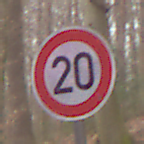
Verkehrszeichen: Geschwindigkeit20
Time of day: Midday
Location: Outdoor (Nature)
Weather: Overcast
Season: Autumn
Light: Natural